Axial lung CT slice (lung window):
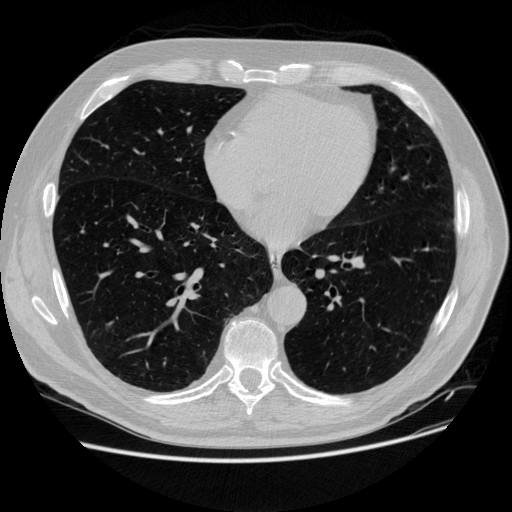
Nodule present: no